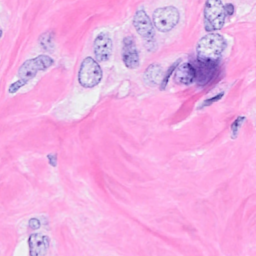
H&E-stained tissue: Breast